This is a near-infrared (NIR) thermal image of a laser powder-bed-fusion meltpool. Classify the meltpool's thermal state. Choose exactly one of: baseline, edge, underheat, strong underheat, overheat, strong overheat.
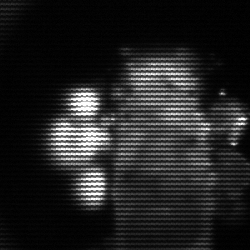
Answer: strong underheat